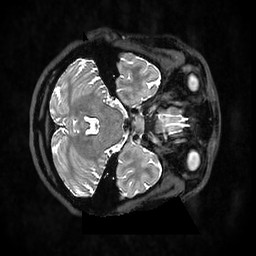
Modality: T2w
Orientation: axial
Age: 22
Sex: female
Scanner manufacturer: ge
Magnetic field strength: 3 T
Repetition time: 3.202 s
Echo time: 0.0667 s